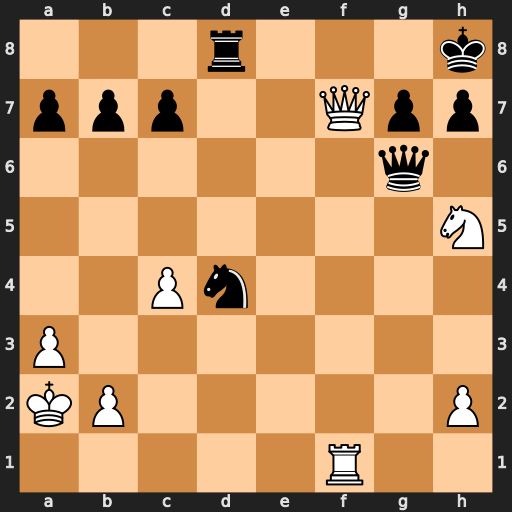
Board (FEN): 3r3k/ppp2Qpp/6q1/7N/2Pn4/P7/KP5P/5R2
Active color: w
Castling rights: -
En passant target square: -
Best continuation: Qf8+ Rxf8 Rxf8#